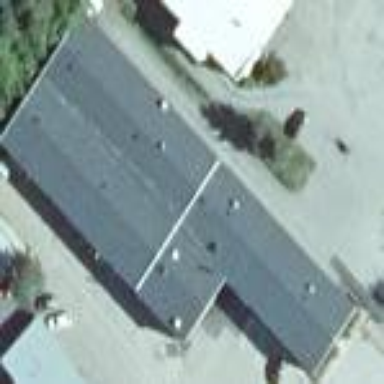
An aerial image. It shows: Industrial building housing hardware shop.